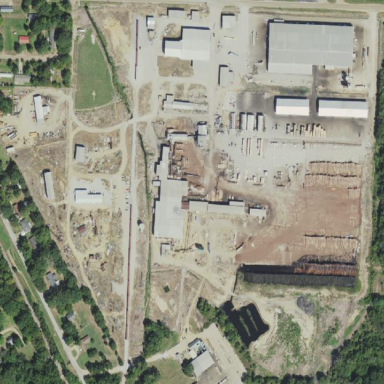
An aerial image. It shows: Industrial area with sawmill. The industrial zone includes works related to the sawmill.